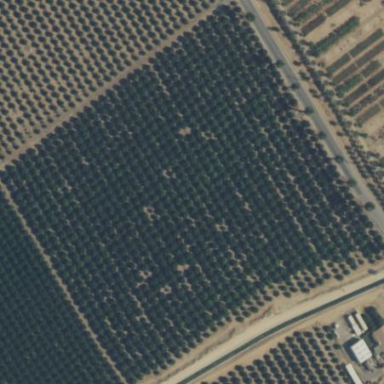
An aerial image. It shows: Orange orchard with beautiful orange trees.